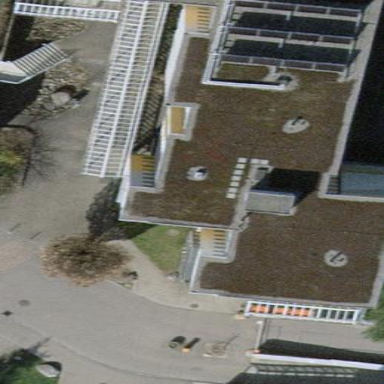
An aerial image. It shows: Building with apartments and flat roof.